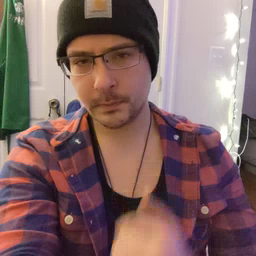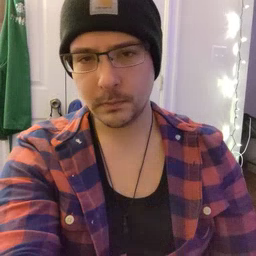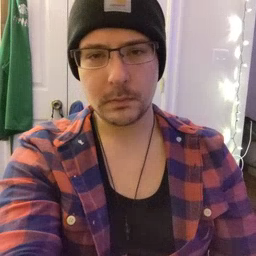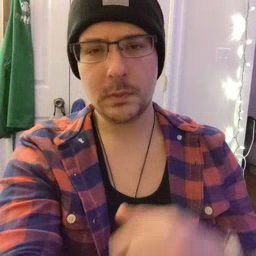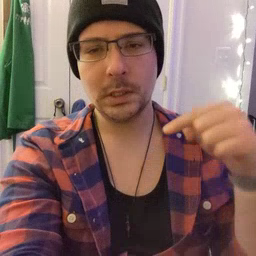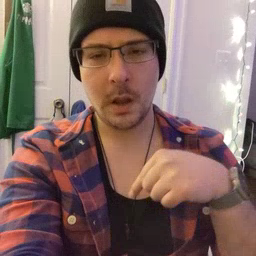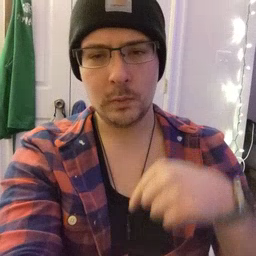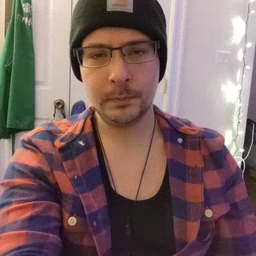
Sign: down